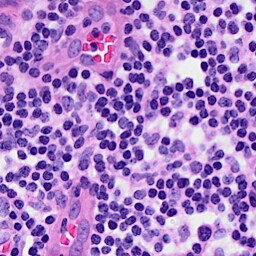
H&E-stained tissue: Breast